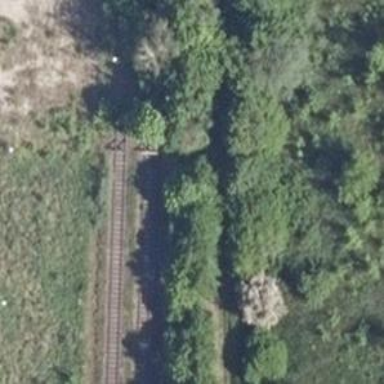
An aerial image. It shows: Rail spur service.